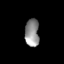
Tissue: lung
Cell type: Myeloid cells
Senescence score: 0.1617
Nuclear area (px): 380
Mean DAPI intensity: 145.387